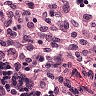
Metastatic tissue present: no